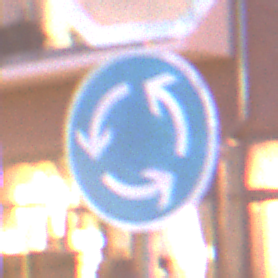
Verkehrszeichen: Kreisverkehr
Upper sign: Stop
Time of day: Night
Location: Outdoor (Urban)
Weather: PartlyCloudy
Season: NotSpecified
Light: Artificial